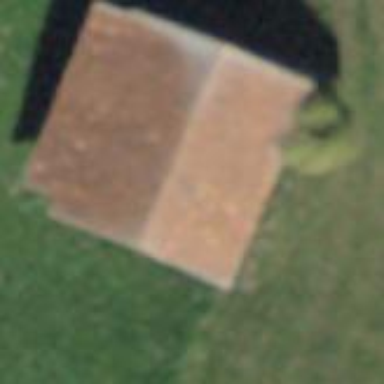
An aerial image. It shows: Barn.